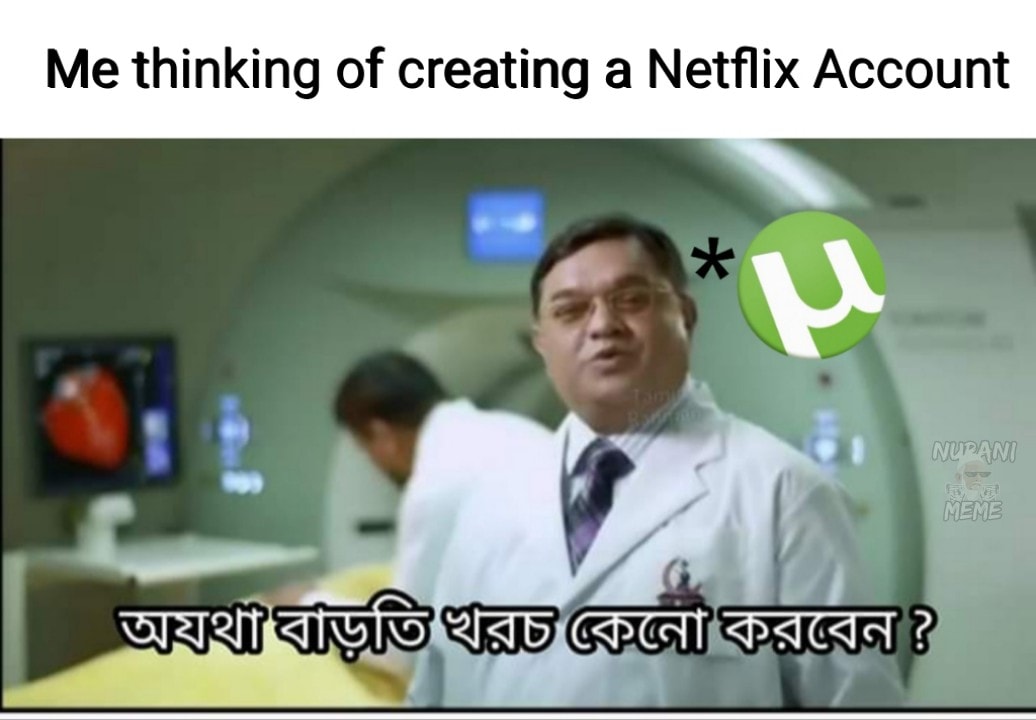
Caption: Me thinking of creating a Netflix Account   অযথা বাড়তি খরচ কেনো করবেন ?
Label: non-hate